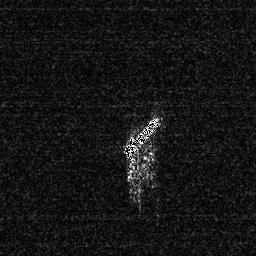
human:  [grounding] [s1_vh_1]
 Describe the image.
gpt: In the satellite image, there is  <ref>1 large ship </ref> <box>[[46, 44, 63, 62, 0]]</box> located at center.